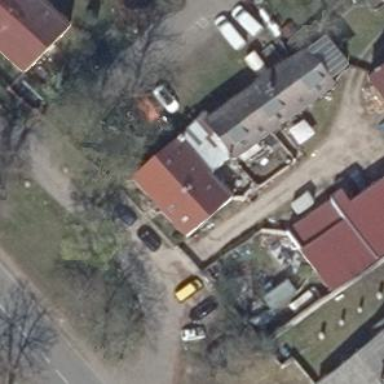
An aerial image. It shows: Detached building.